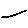
Label: line